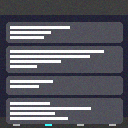
Screen state: on